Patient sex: M
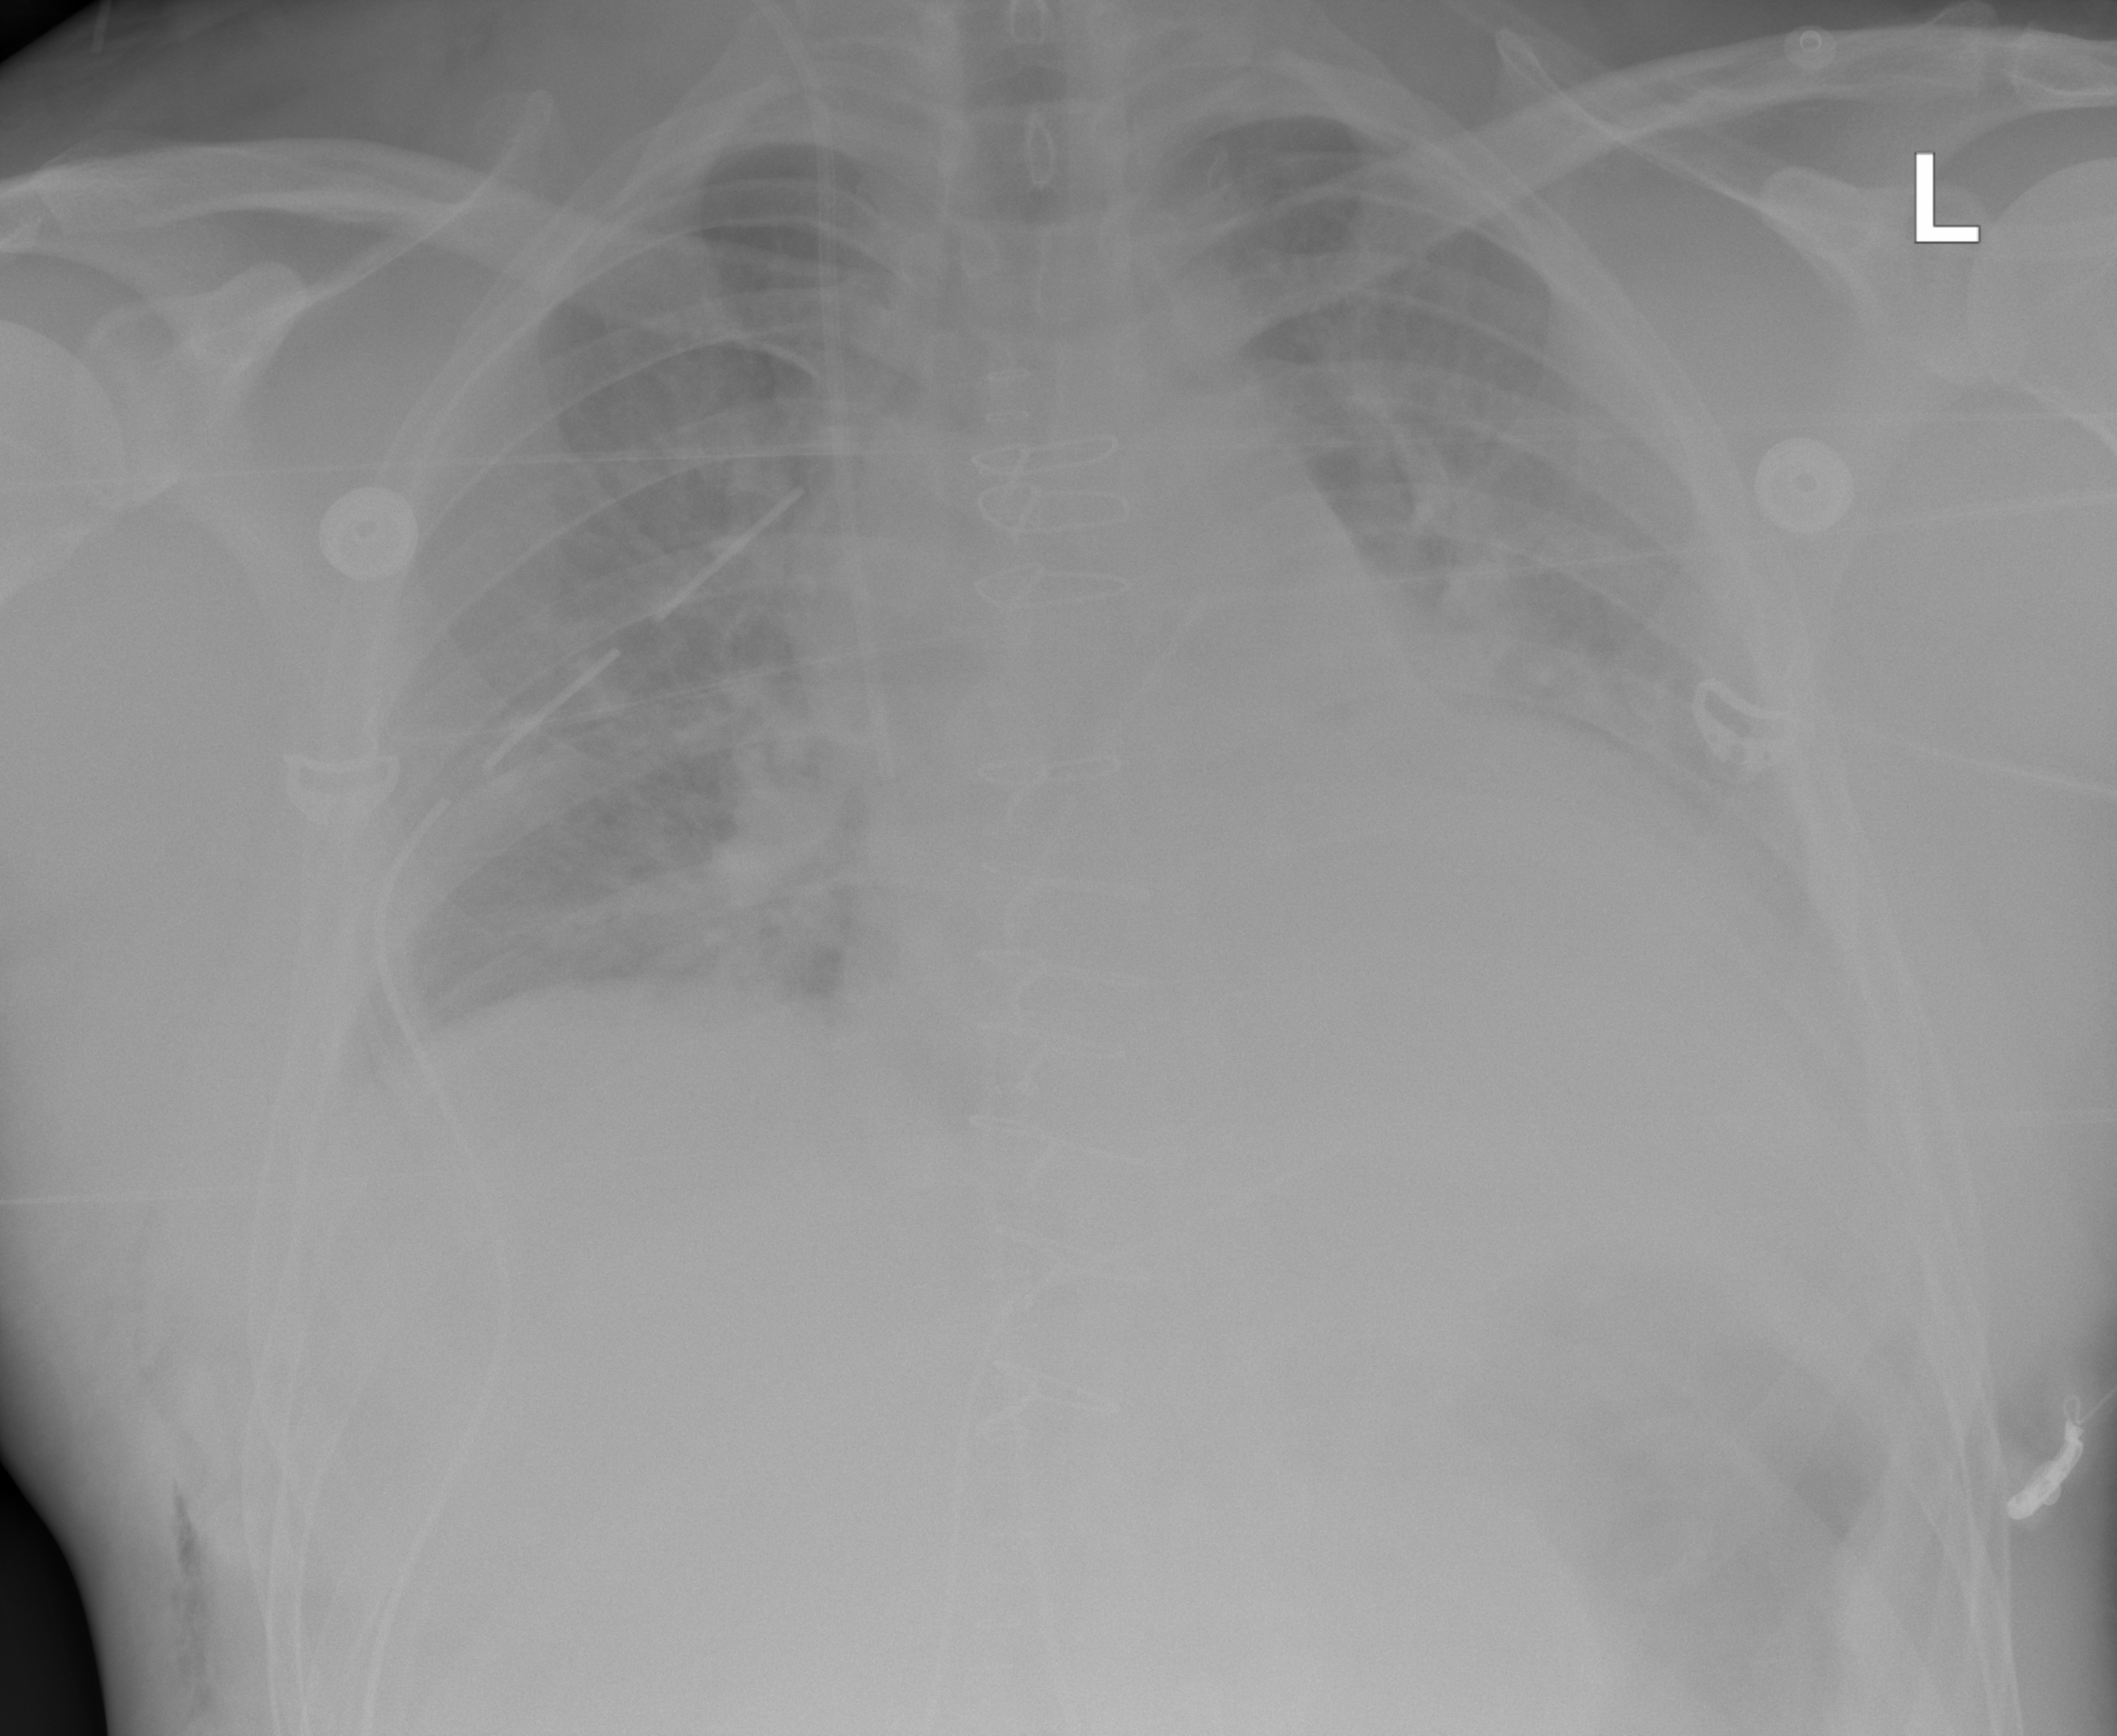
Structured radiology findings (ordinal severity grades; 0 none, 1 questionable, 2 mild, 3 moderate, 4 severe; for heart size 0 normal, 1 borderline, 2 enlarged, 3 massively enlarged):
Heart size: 2
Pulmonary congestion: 2
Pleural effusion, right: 1
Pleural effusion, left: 2
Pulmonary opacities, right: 2
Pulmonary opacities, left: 2
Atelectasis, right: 2
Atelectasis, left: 2